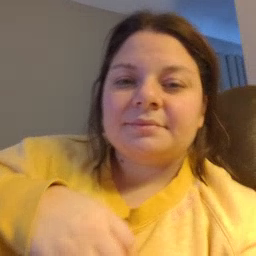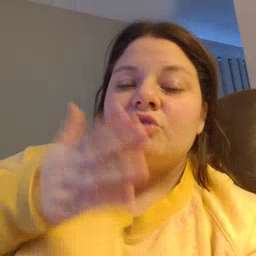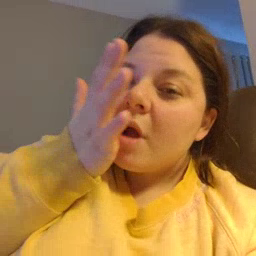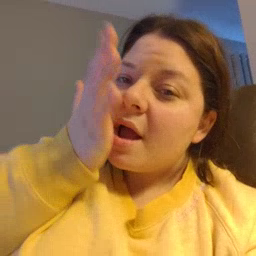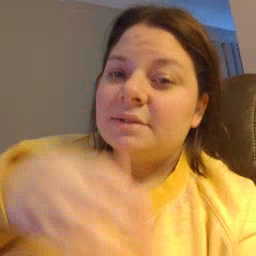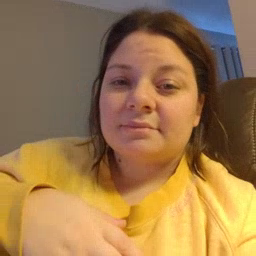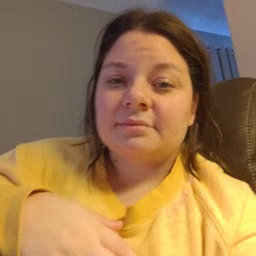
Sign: grass